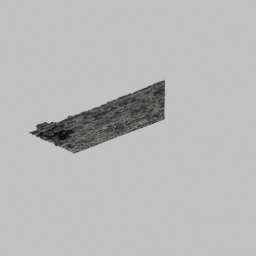
Label: architecture